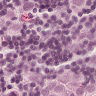
Metastatic tissue present: yes